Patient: sex M, age 60
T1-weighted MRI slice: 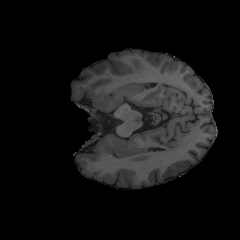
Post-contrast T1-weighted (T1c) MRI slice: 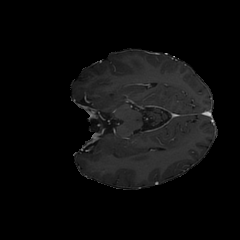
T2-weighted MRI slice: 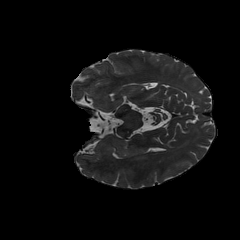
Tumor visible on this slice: no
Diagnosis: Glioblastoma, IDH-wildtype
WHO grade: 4